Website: ulta-beauty
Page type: billing-address
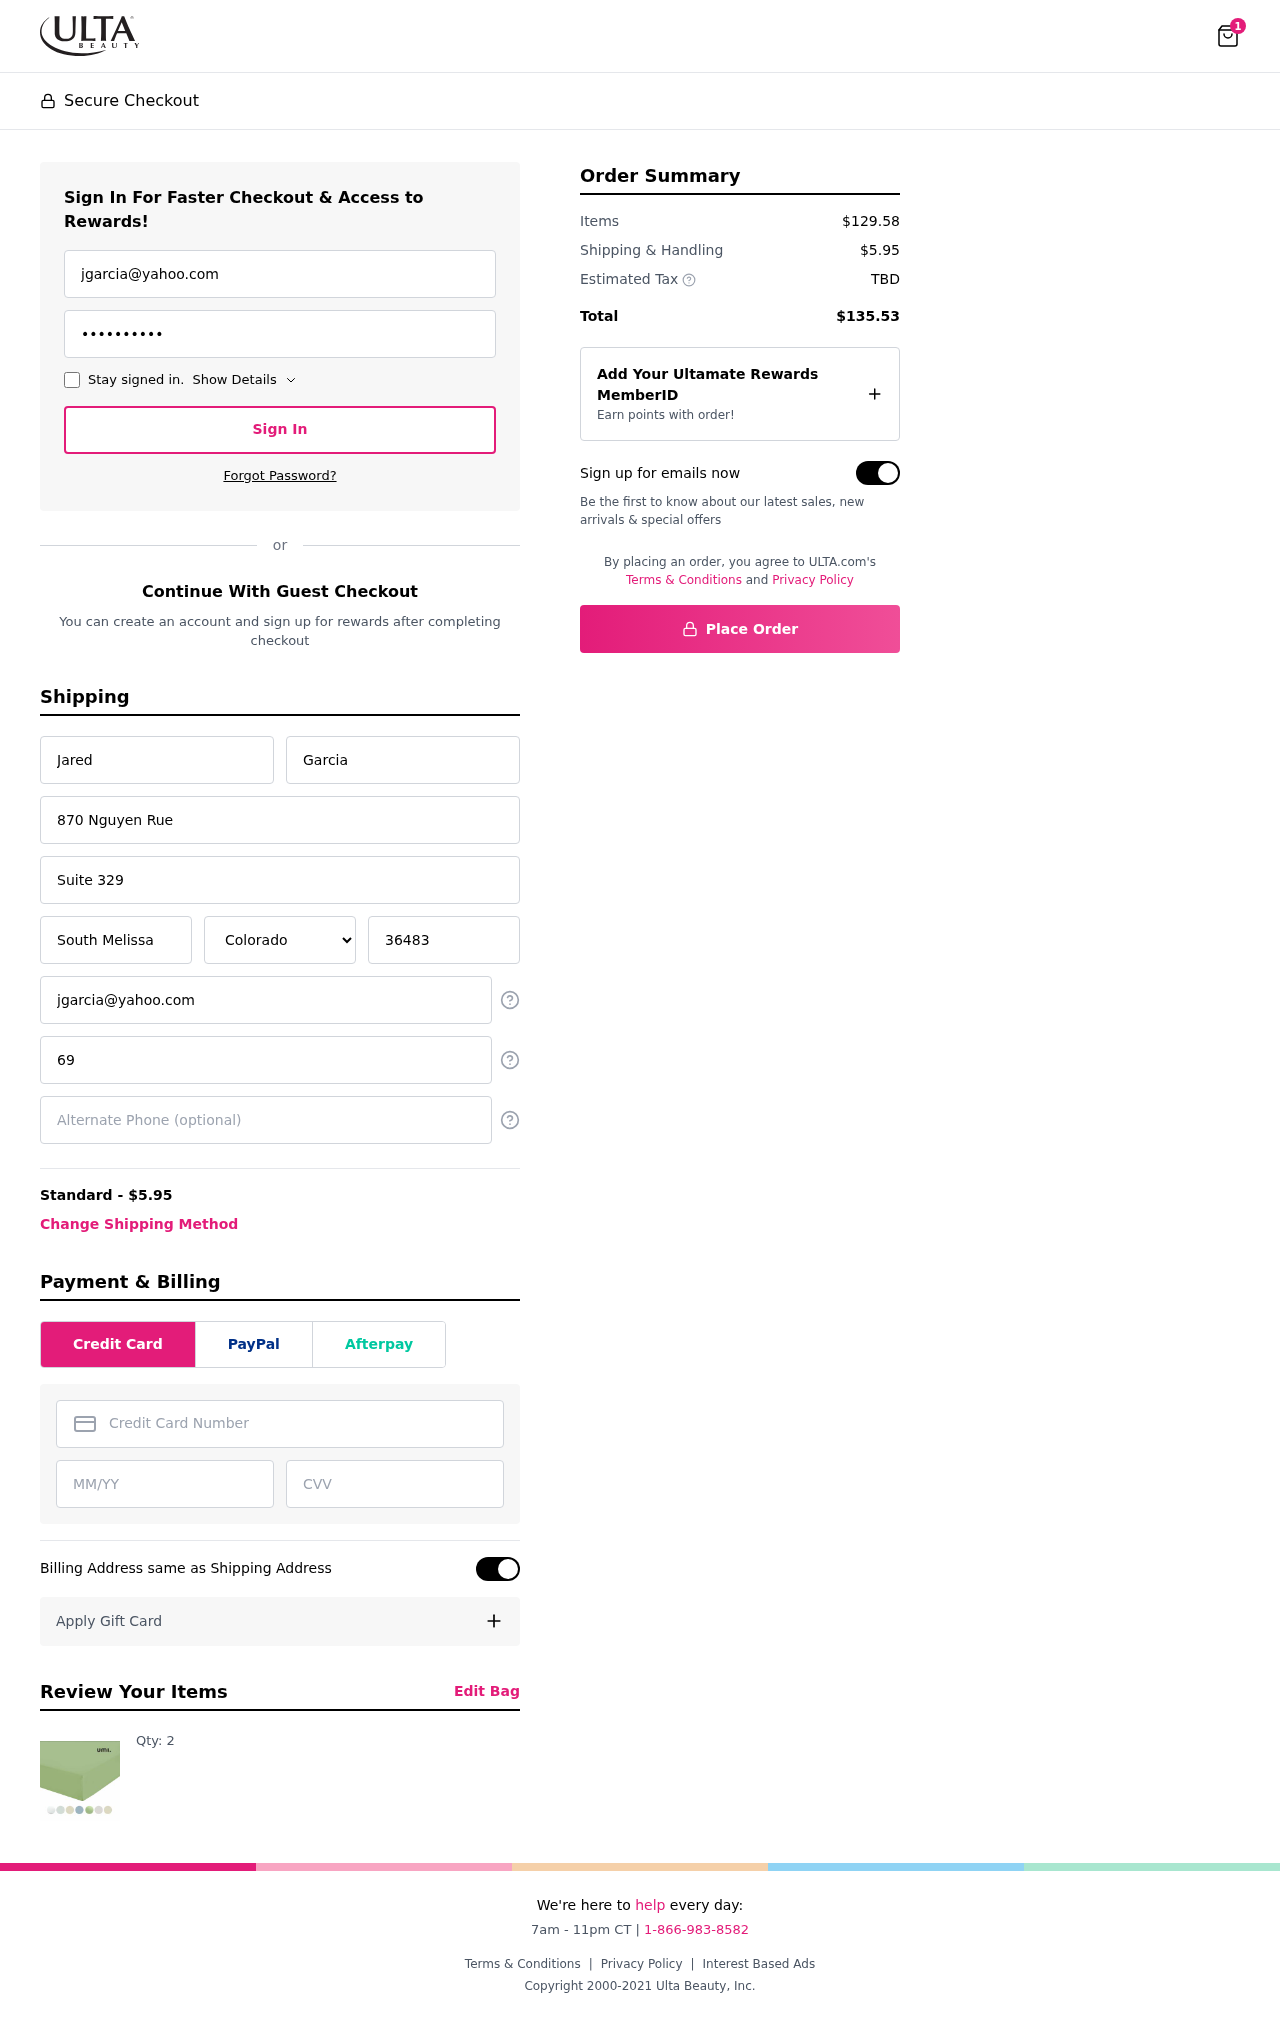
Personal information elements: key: PII_STATE
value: Colorado
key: PII_EMAIL
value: jgarcia@yahoo.com
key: PII_FIRSTNAME
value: Jared
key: PII_LASTNAME
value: Garcia
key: PII_STREET
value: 870 Nguyen Rue
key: PII_STREET2
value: Suite 329
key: PII_CITY
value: South Melissa
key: PII_POSTCODE
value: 36483
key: PII_PHONE
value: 6989878942
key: PII_ALT_PHONE
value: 9874060821
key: PII_CARD_NUMBER
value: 4198 3767 6464 1039
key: PII_CARD_EXPIRY
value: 08/26
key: PII_CARD_CVV
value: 509
Product elements: key: PRODUCT1_QUANTITY
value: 2
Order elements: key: ORDER_NUM_ITEMS
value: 1
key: ORDER_SHIPPING_COST
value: $5.95
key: ORDER_SUBTOTAL
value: $129.58
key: ORDER_TOTAL
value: $135.53